Interaction volume radius: 5 \u00c5
Interaction volume height: 30 \u00c5
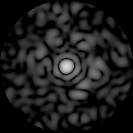
Disorder parameter: 0.8241